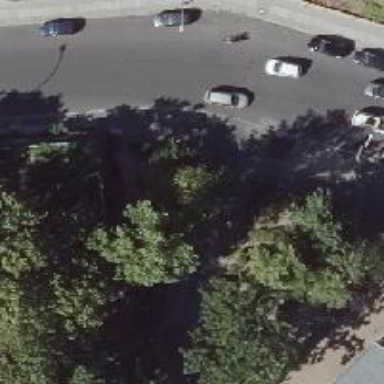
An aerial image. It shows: Footway along the road.